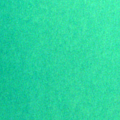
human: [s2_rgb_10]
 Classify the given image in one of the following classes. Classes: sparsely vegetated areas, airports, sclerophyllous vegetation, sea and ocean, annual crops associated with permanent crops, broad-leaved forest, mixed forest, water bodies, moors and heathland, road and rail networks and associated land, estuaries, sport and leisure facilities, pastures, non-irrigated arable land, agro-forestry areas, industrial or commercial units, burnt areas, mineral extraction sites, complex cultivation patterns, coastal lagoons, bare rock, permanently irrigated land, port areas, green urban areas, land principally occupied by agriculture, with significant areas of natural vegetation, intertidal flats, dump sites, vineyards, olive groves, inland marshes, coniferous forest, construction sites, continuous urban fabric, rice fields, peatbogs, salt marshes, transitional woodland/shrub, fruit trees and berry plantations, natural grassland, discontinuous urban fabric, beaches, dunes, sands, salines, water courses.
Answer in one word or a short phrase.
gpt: sea and ocean